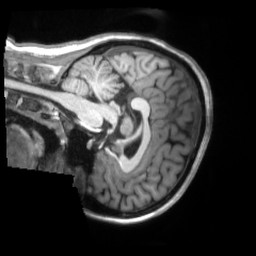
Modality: T1w
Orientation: sagittal
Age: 30
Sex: female
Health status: ill
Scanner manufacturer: siemens
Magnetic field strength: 3 T
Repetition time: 2.2 s
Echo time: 0.00157 s